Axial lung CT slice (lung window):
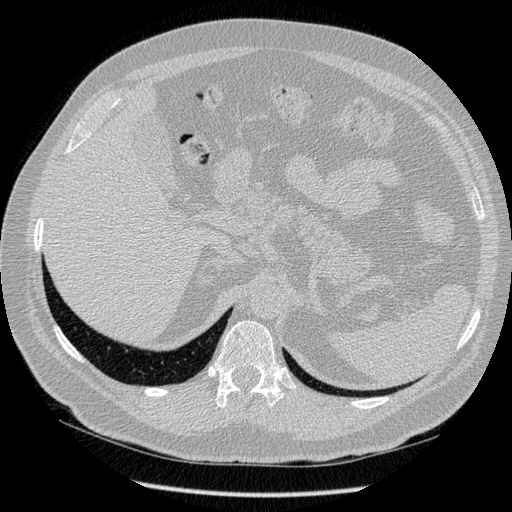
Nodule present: no